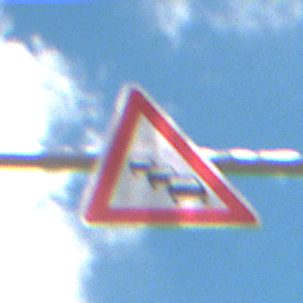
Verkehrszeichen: Stau
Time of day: Midday
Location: Outdoor (Nature)
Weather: PartlyCloudy
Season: Autumn
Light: Natural